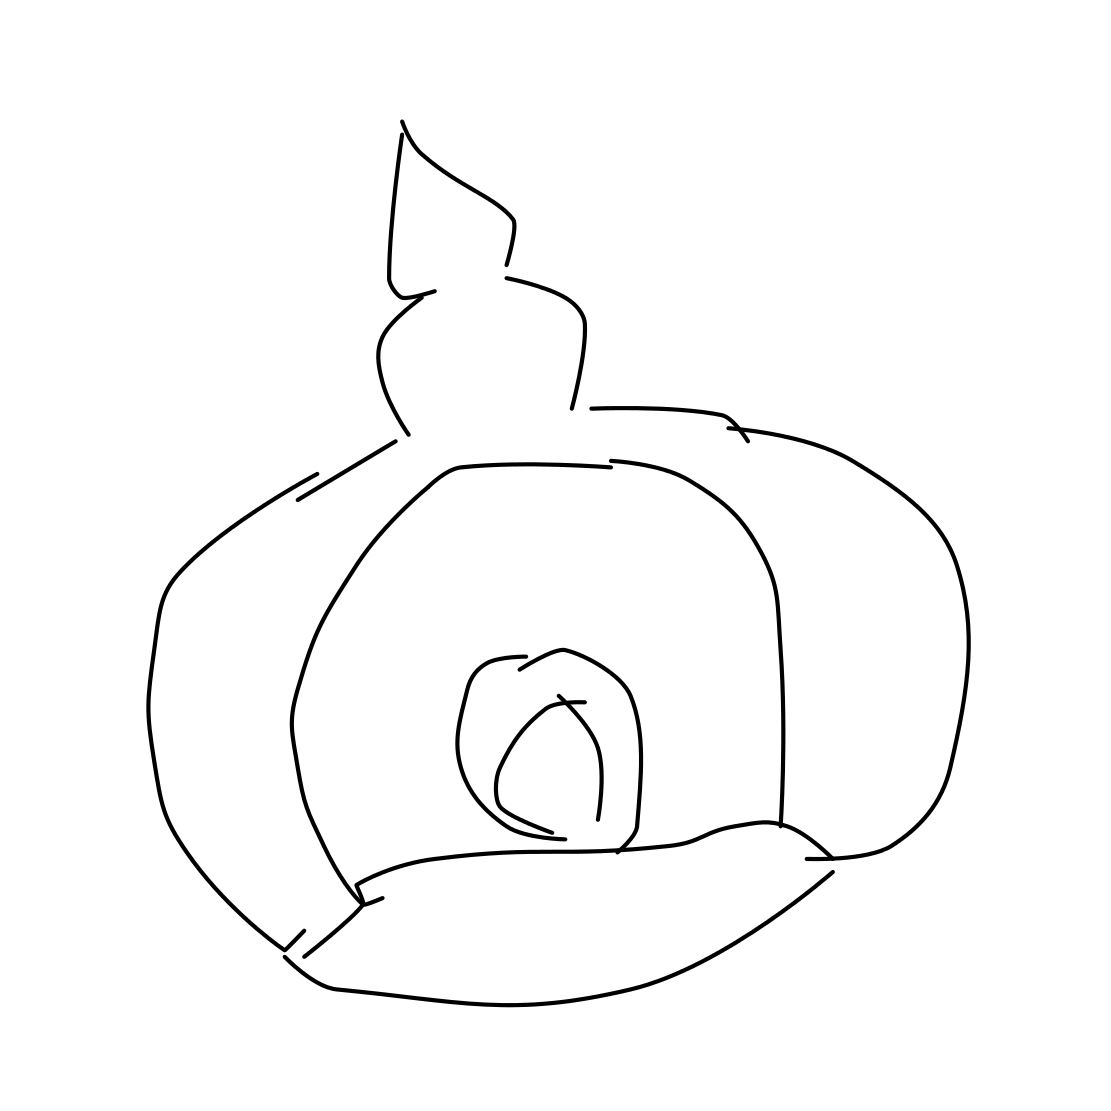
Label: crown